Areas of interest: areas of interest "Racecourse"
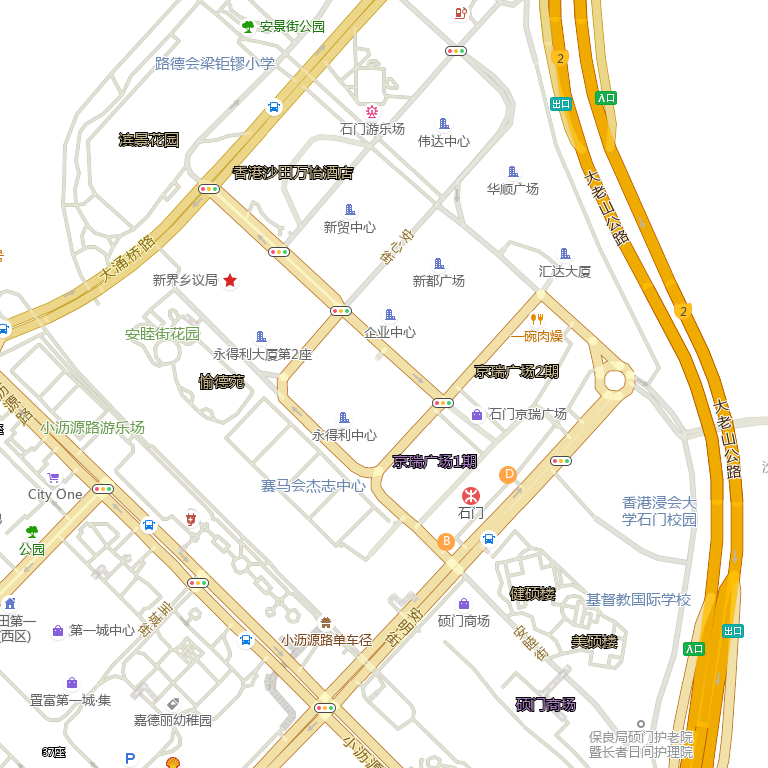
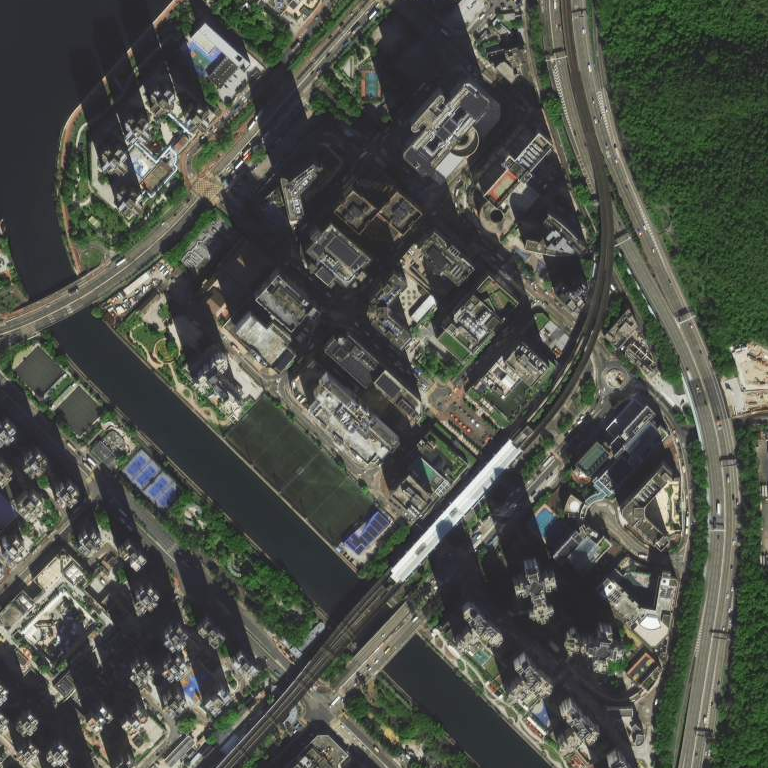